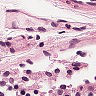
Metastatic tissue present: no